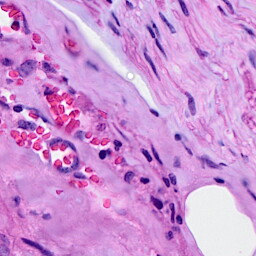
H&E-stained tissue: Breast